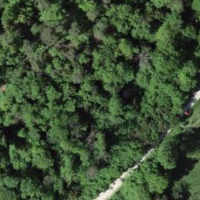
EUNIS habitat code: 41
Species observed at this site:
Cardamine heptaphylla